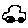
Label: car